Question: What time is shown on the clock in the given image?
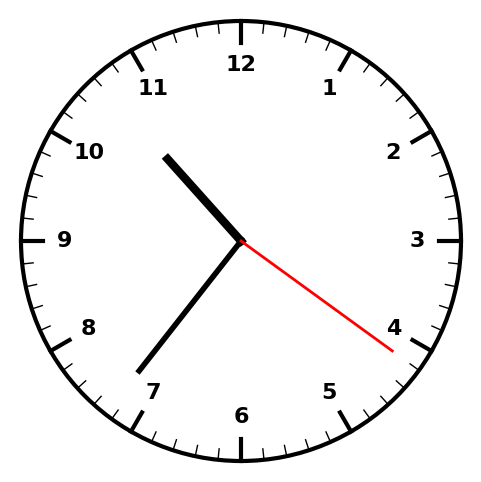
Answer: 10:36:21